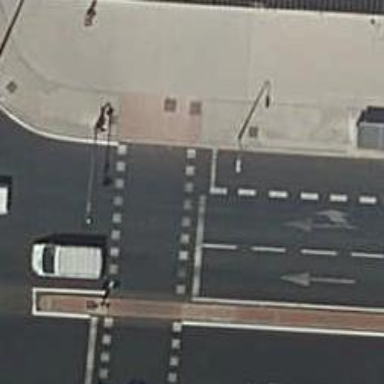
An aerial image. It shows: Road with traffic signals at crossing.